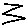
Label: zigzag